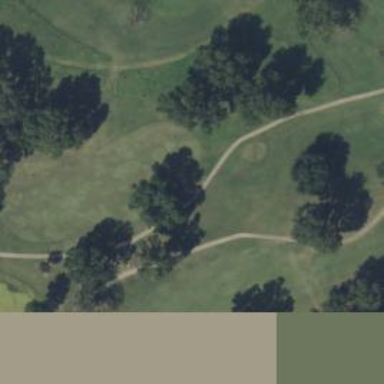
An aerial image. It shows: Path used for both walking and golf.